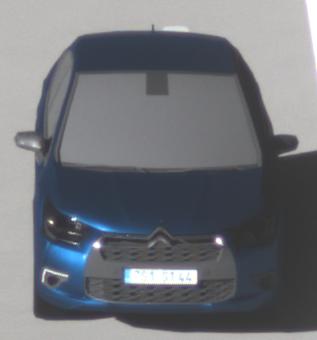
Make: Citroen
Model: DS 4 VTi 120
Detailed model: DS 4
Model produced from: 2011/05
Model produced until: 2015/01
Doors: 5
Color: blue
Road condition: dry road
Daytime: morning or afternoon
Contrast: high contrast